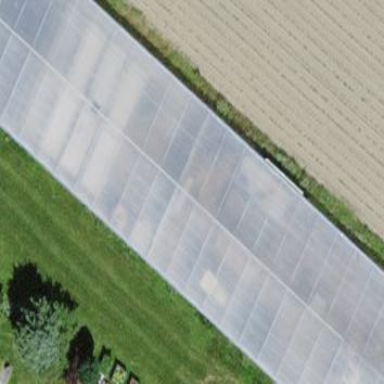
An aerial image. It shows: Greenhouse.